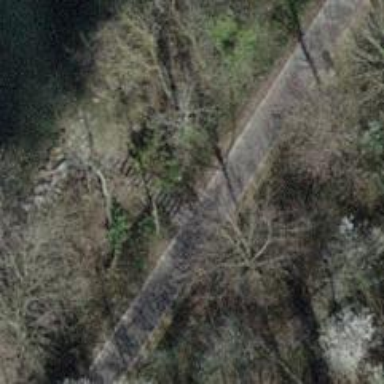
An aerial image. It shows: Stone steps on the road.